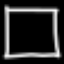
Label: square